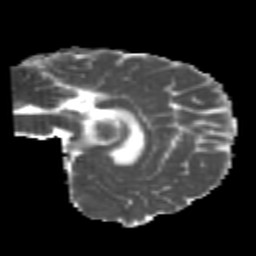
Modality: MD
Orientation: sagittal
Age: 23
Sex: female
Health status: healthy
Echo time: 0.074 s